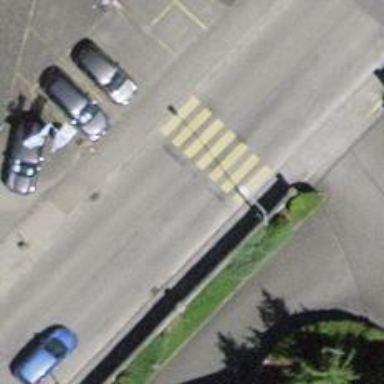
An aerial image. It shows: Marked zebra crossing with visible markings.